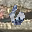
Label: 6